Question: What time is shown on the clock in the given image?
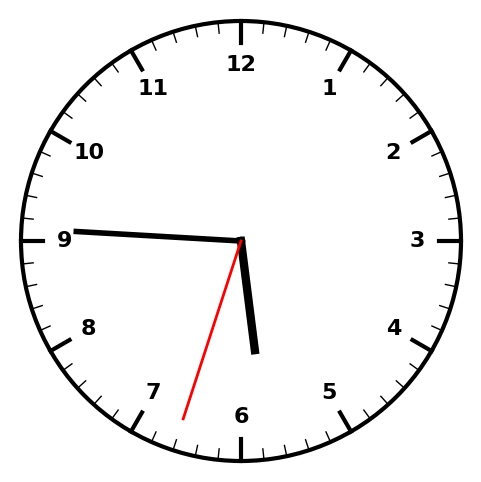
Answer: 05:45:33